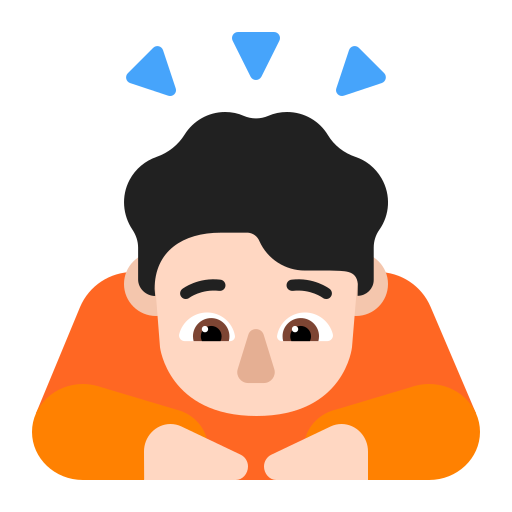
person bowing flat light